Field crop: maize
Growth stage: 2
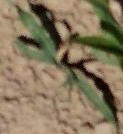
Species: maize